Field crop: maize
Growth stage: 2
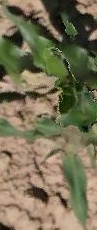
Species: maize